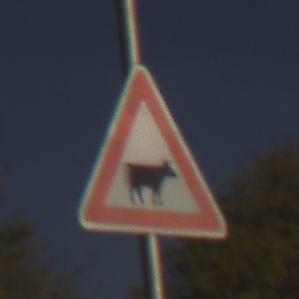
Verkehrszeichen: ViehtriebLinks
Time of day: SunriseSunset
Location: Outdoor (Urban)
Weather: PartlyCloudy
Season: Autumn
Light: Natural